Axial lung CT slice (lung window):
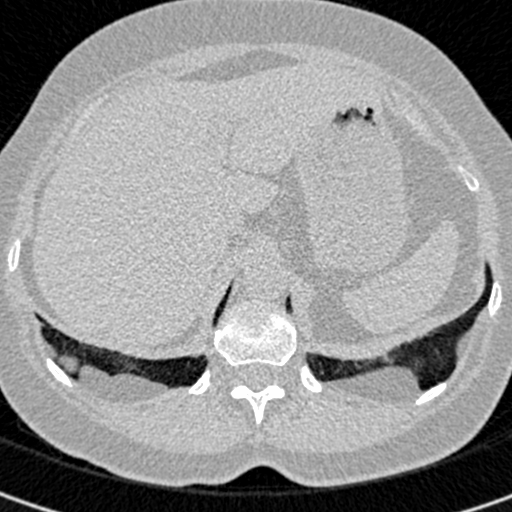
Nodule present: no